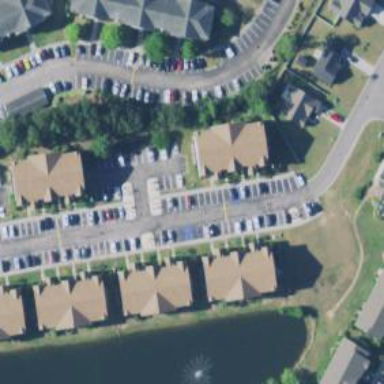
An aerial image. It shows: Neighborhood.